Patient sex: F
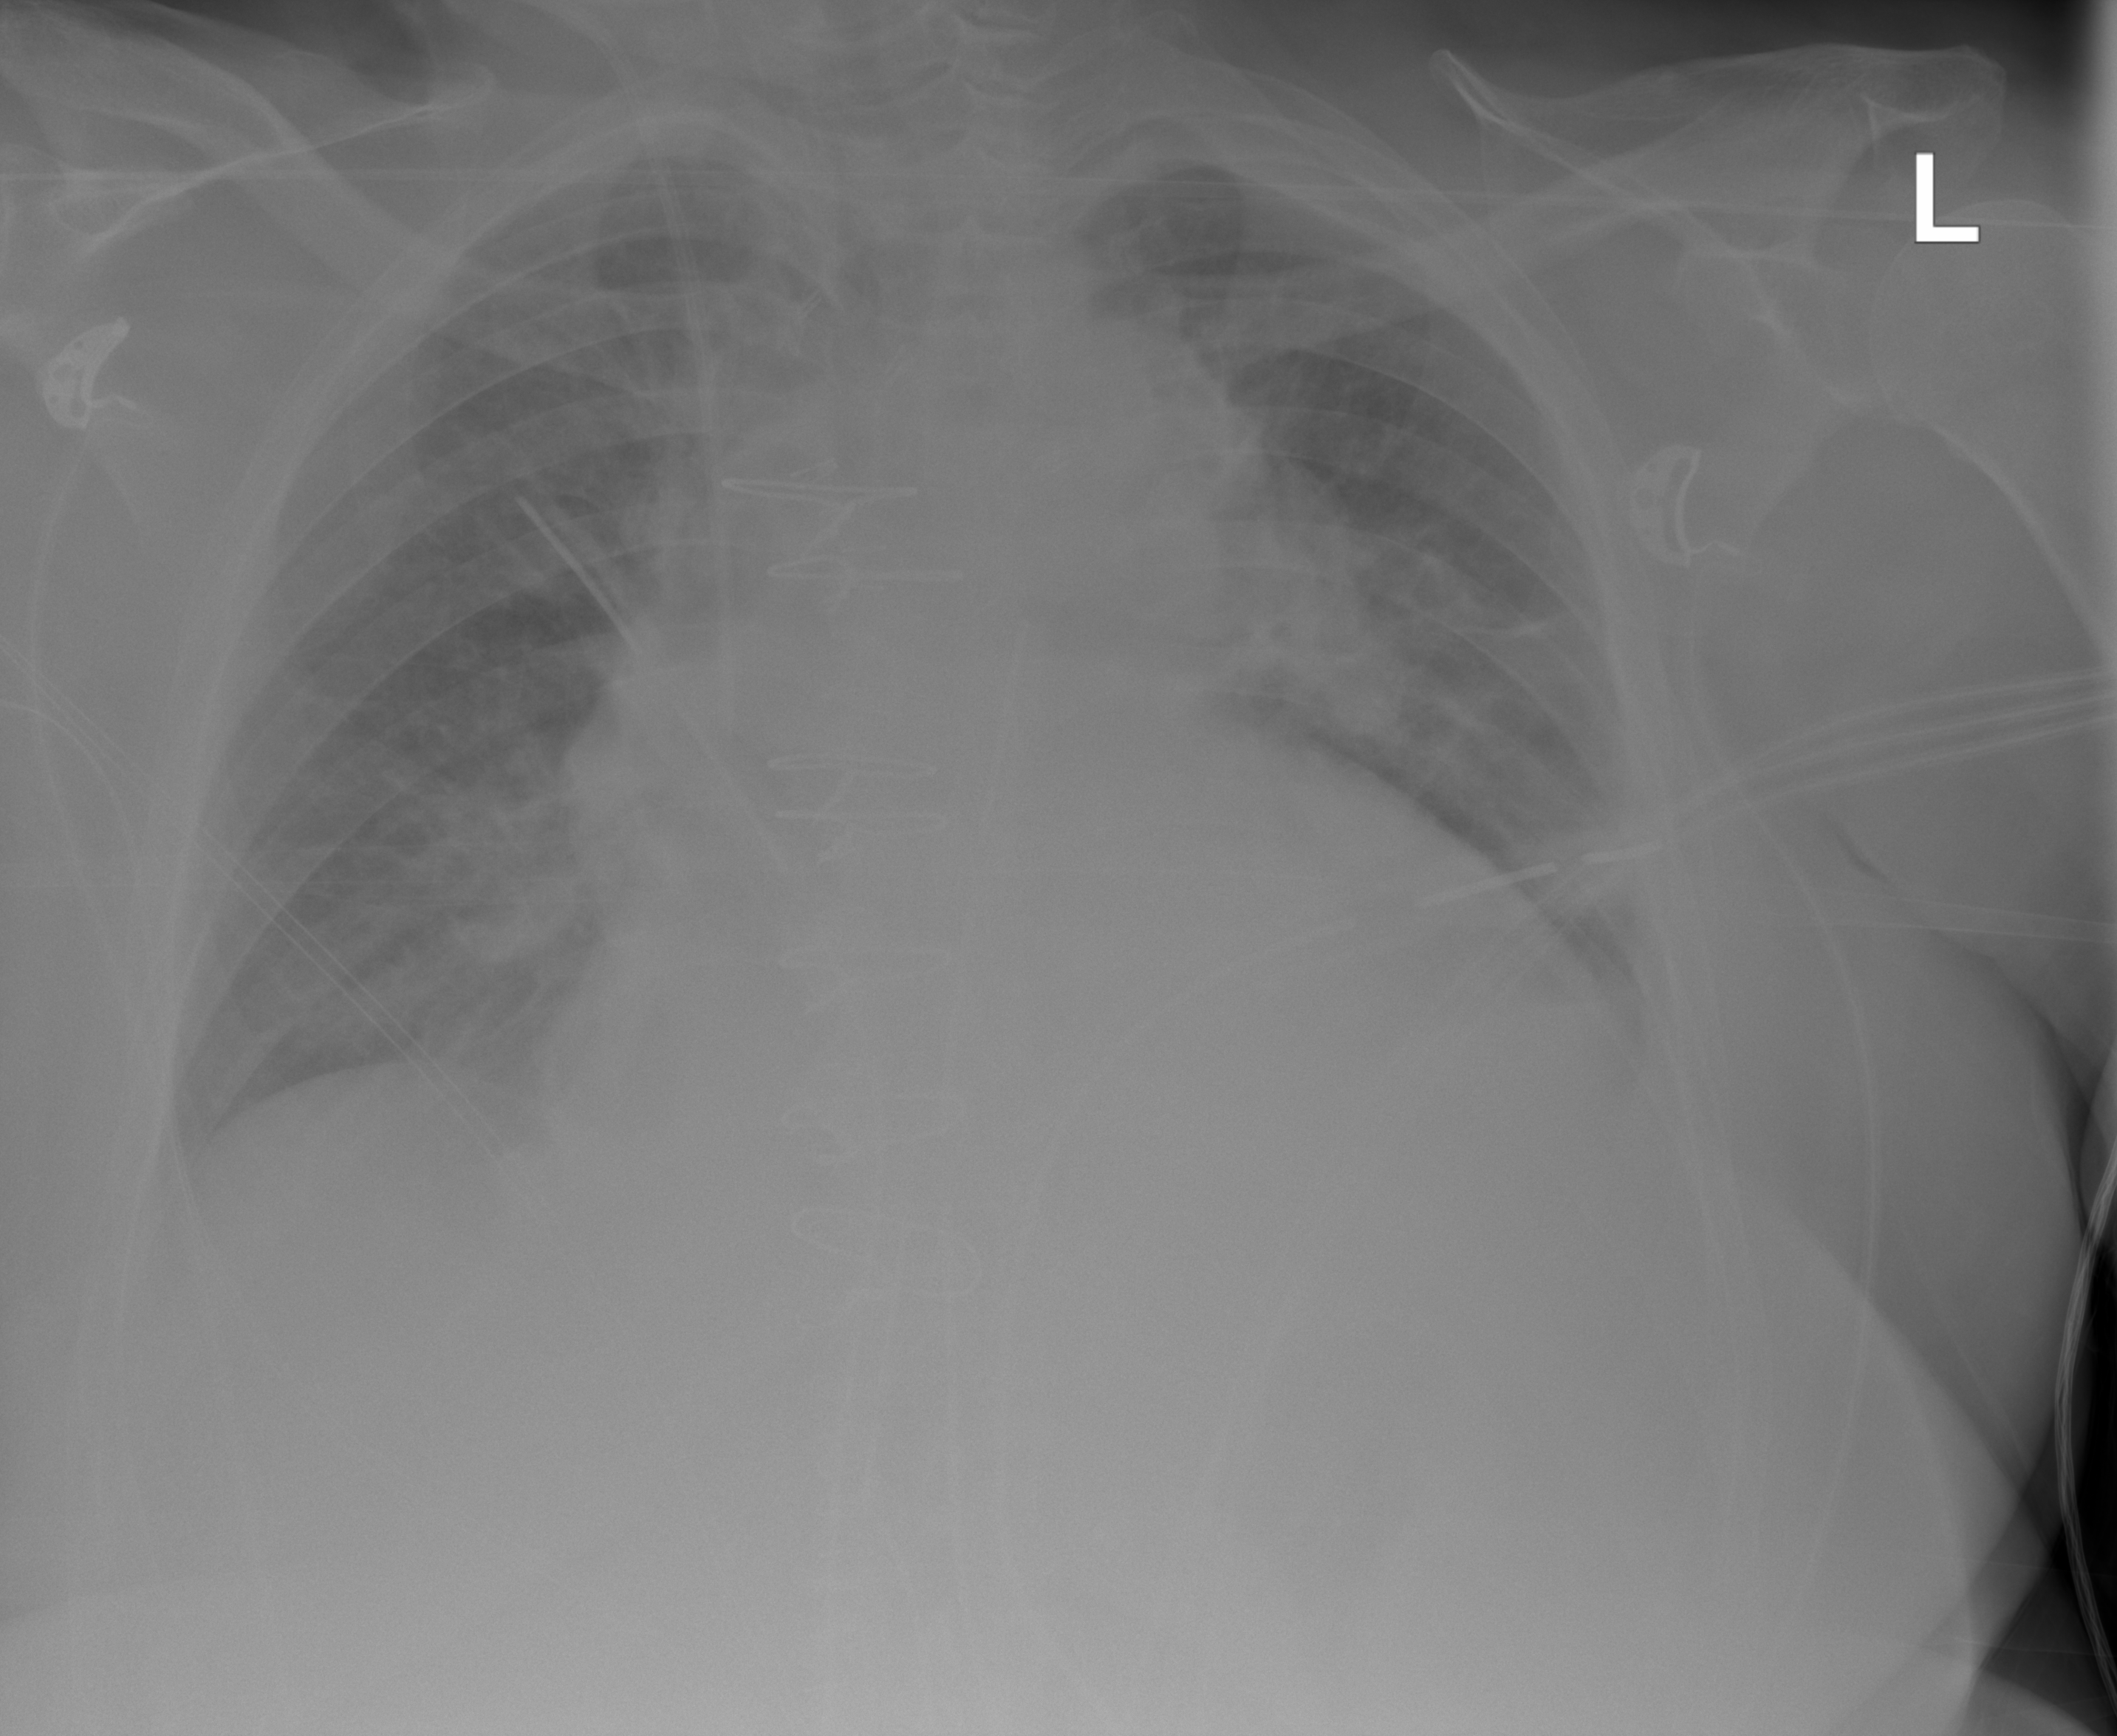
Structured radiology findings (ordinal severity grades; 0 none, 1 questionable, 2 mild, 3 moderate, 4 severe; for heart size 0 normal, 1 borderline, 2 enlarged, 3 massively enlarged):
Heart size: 2
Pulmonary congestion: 3
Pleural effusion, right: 2
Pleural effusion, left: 3
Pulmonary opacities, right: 2
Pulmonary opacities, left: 2
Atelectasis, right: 2
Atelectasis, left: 2